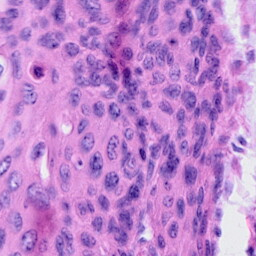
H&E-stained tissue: Cervix